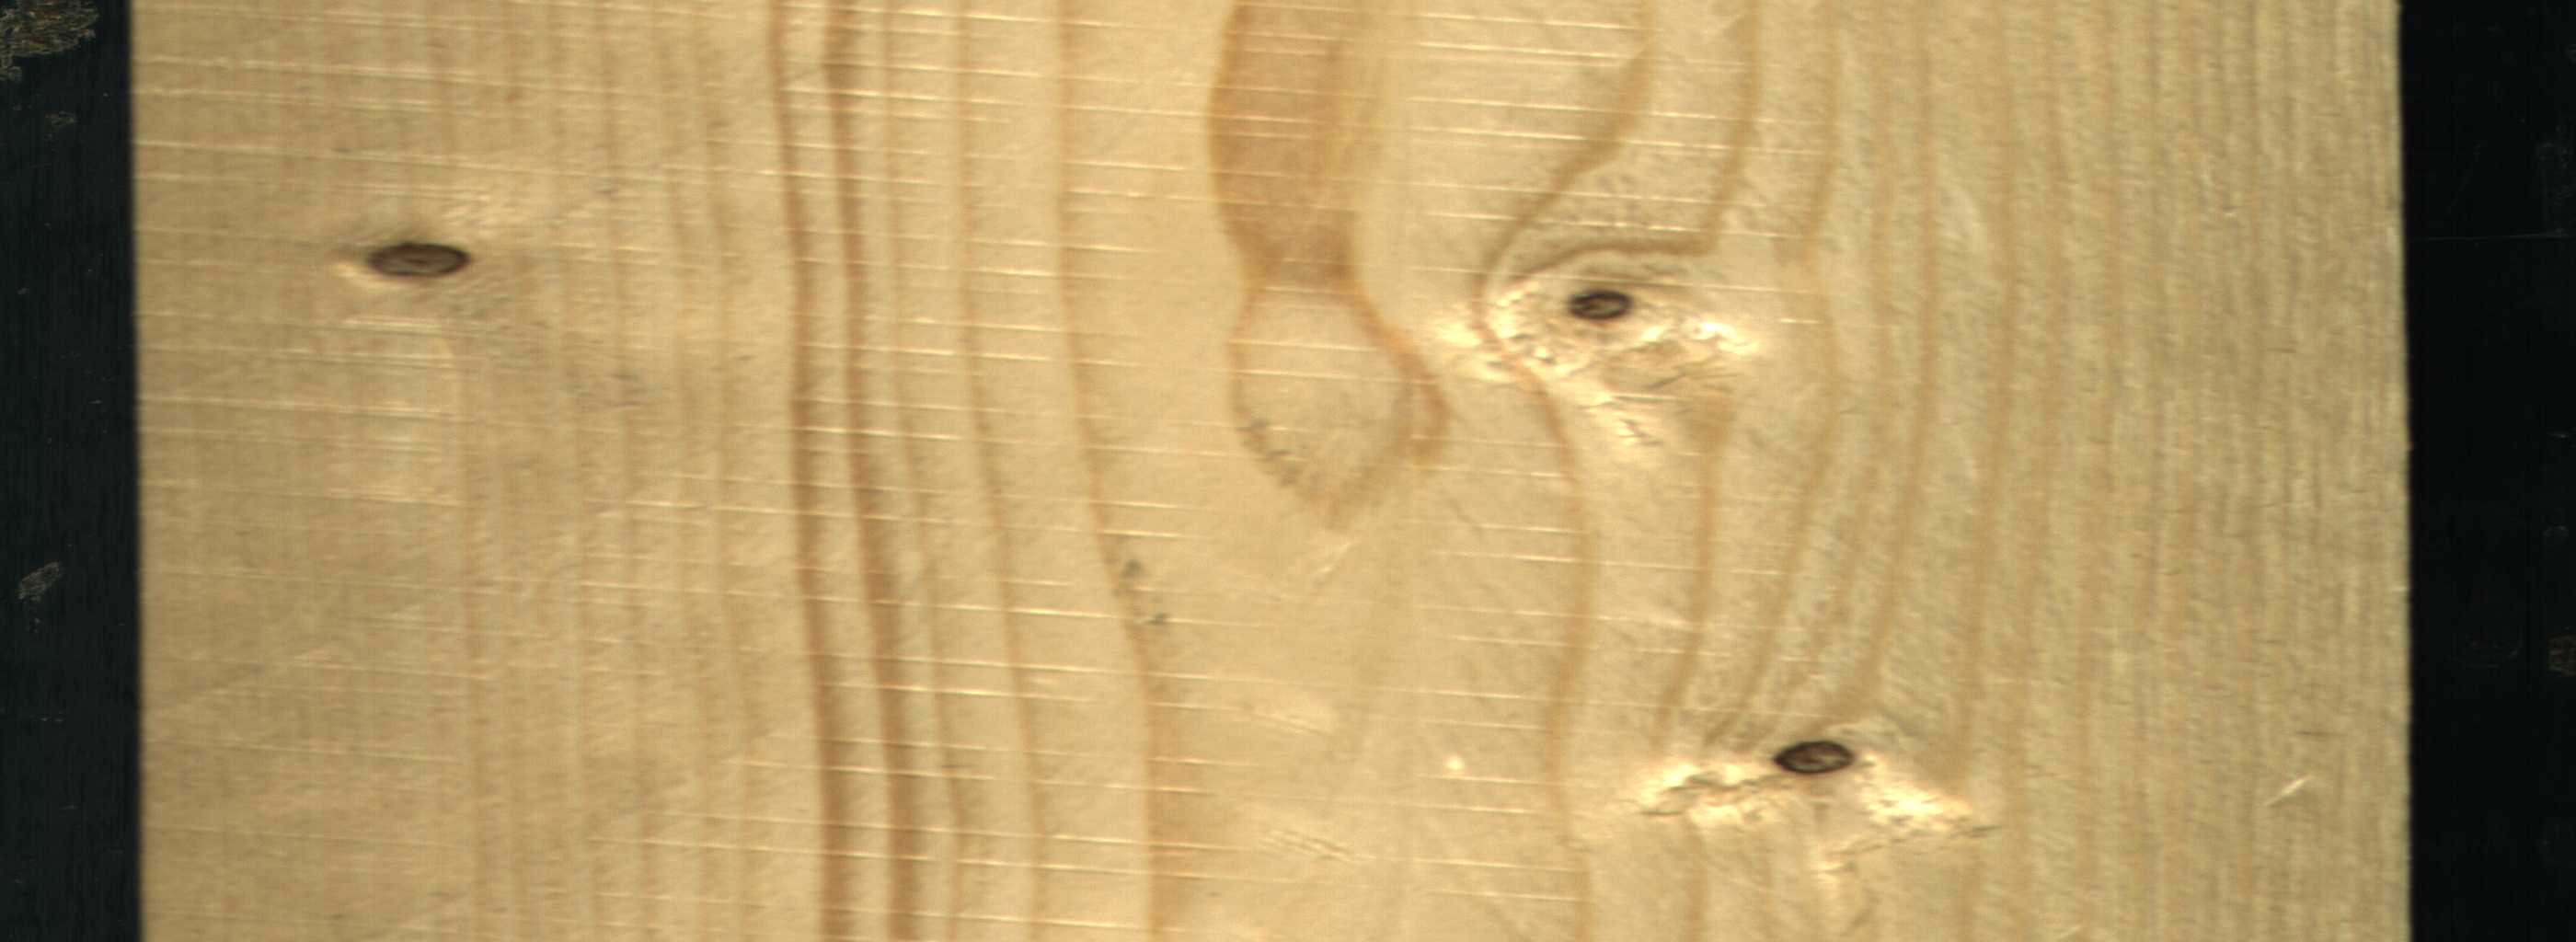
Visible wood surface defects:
Dead_Knot
Dead_Knot
Dead_Knot